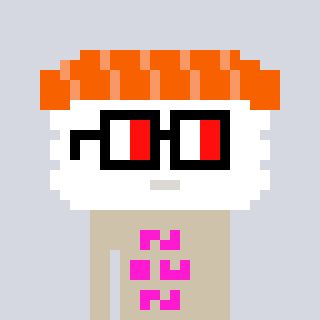
a pixel art character with square glasses with black frames and red eyes, a nigiri-shaped head and a bege-colored body on a cool background